【题型】填空题　【知识点】解析几何　【难度】easy
直线 $l:y=2x-1$ 绕着点 $A(1,1)$ 逆时针旋转 $\dfrac{\pi}{4}$ 与直线 $l_1$ 重合，则 $l_1$ 的斜截式方程是 \underline{\quad $y=-3x+4$ \quad}.
【解答】
【分析】根据题意画出图形，结合图形利用直线 $l$ 到直线 $l_1$ 的角正切公式 $\tan\theta = \dfrac{k_2-k_1}{1+k_1k_2}$ 求出直线 $l_1$ 的斜率，再写出点斜式方程，化为斜截式方程.

【解答】解：直线 $l:y=2x-1$ 绕着点 $A(1,1)$ 逆时针旋转 $\dfrac{\pi}{4}$ 与直线 $l_1$ 重合，
设直线 $l_1$ 的斜率为 $k$，则 $\tan\dfrac{\pi}{4} = \dfrac{k-2}{1+2k} = 1$，解得 $k=-3$，
所以直线 $l_1$ 的点斜式方程为：$y-1=-3(x-1)$，
化为斜截式方程是 $y=-3x+4$.
故答案为：$y=-3x+4$.

【点评】本题考查了直线的方程与应用问题，是基础题.
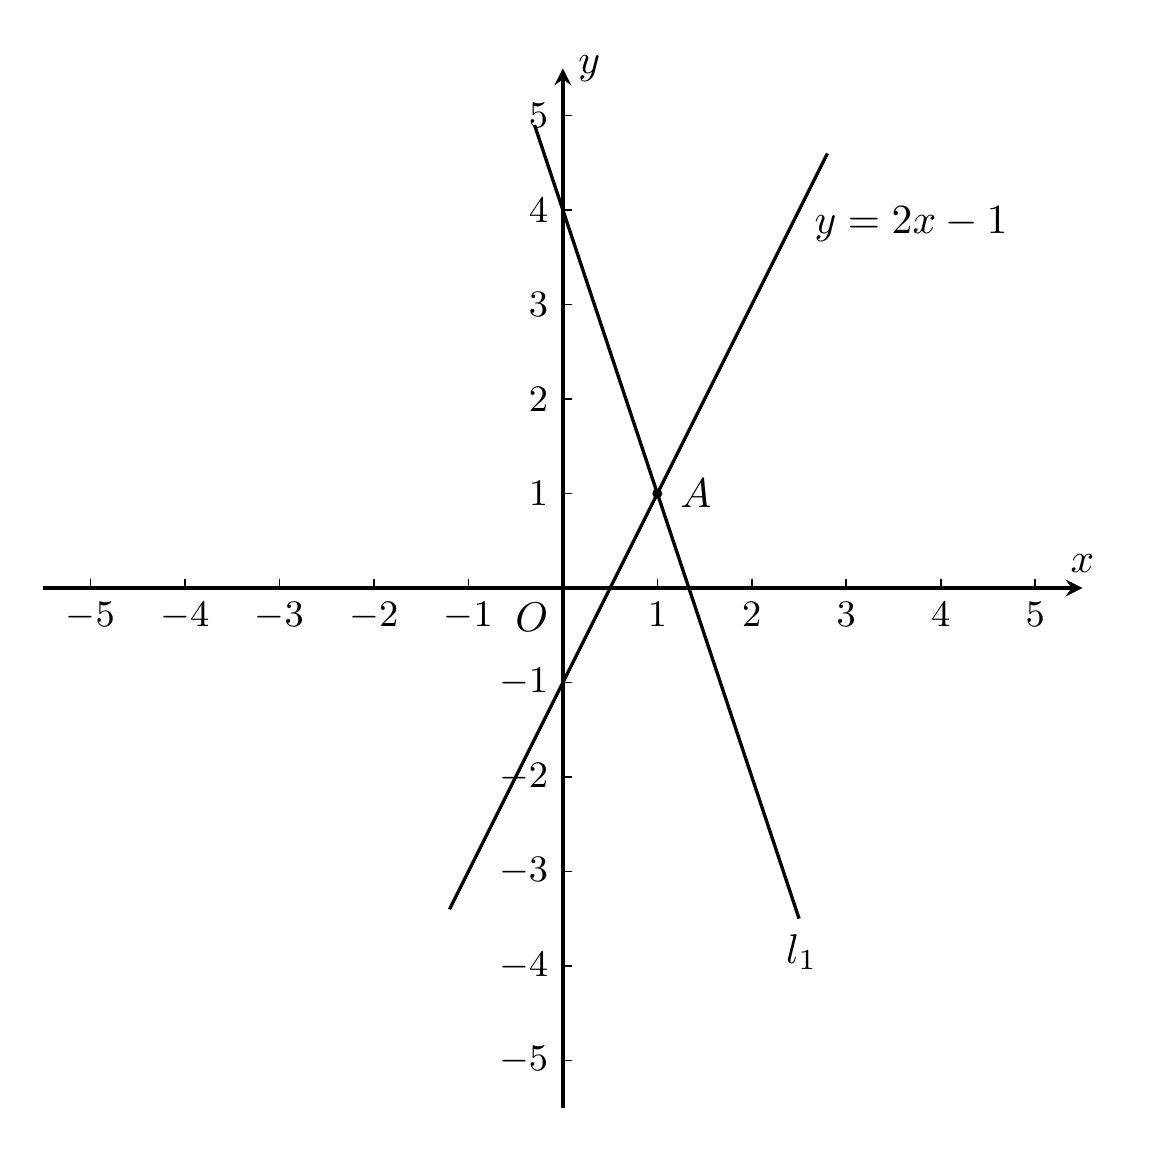